Question: I followed <URL> instruction. I used Qt version 4.7.4, firebird 2.1.5, VisualStudio 2010 Pro.
.dlls ('qsqlibase4' and 'qsqlite4') and stuff appear where they should, at '%QtPATH%\plugins\sqldrivers'.

But when I run my simple test project
'''
#include <QApplication>
#include <QtGui>
#include <QtSql>
int main(int argc, char** argv)
{
QApplication app(argc, argv);
QComboBox myCombo;
QSqlDatabase db = QSqlDatabase::addDatabase("QIBASE");
myCombo.addItems(db.drivers());
db.setDatabaseName("c:/databases/employee.fdb");
db.setUserName("SYSDBA");
db.setPassword("masterkey");
if(!db.open())
{
QSqlError er = db.lastError();
QMessageBox::information(0, "Error", er.text());
}
myCombo.show();
return app.exec();
}
'''
I get an error:
'''
QSqlDatabase: QIBASE driver not loaded
QSqlDatabase: available drivers: QSQLITE
'''
I am really confused. Drivers are built and it looks like paths are right, but then why this doesn't work?
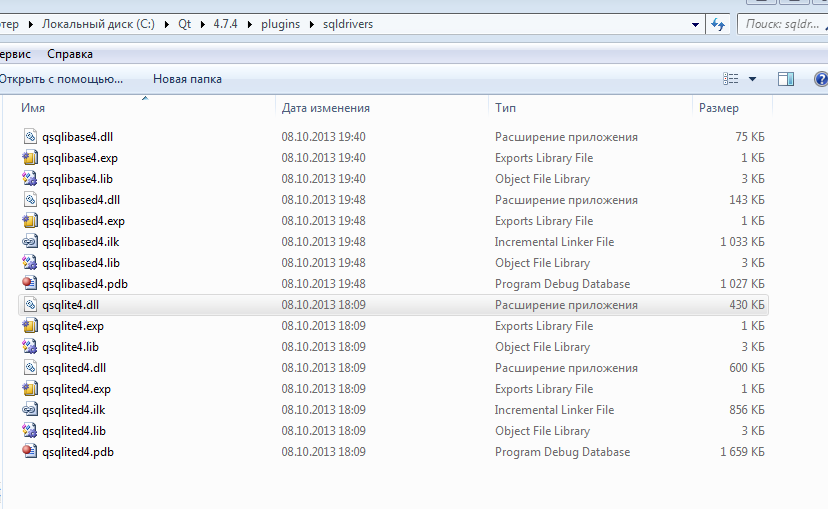
Answer: Well, it's kinda strange but it helped me! I just made a copy of file 'fbclient.dll' from this dir 'Firebird_2_1in' and just pasted it in dir with my project.exe 'win32/Debug'.
So now 'QIBASE' is visible!